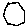
Label: hexagon